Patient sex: F
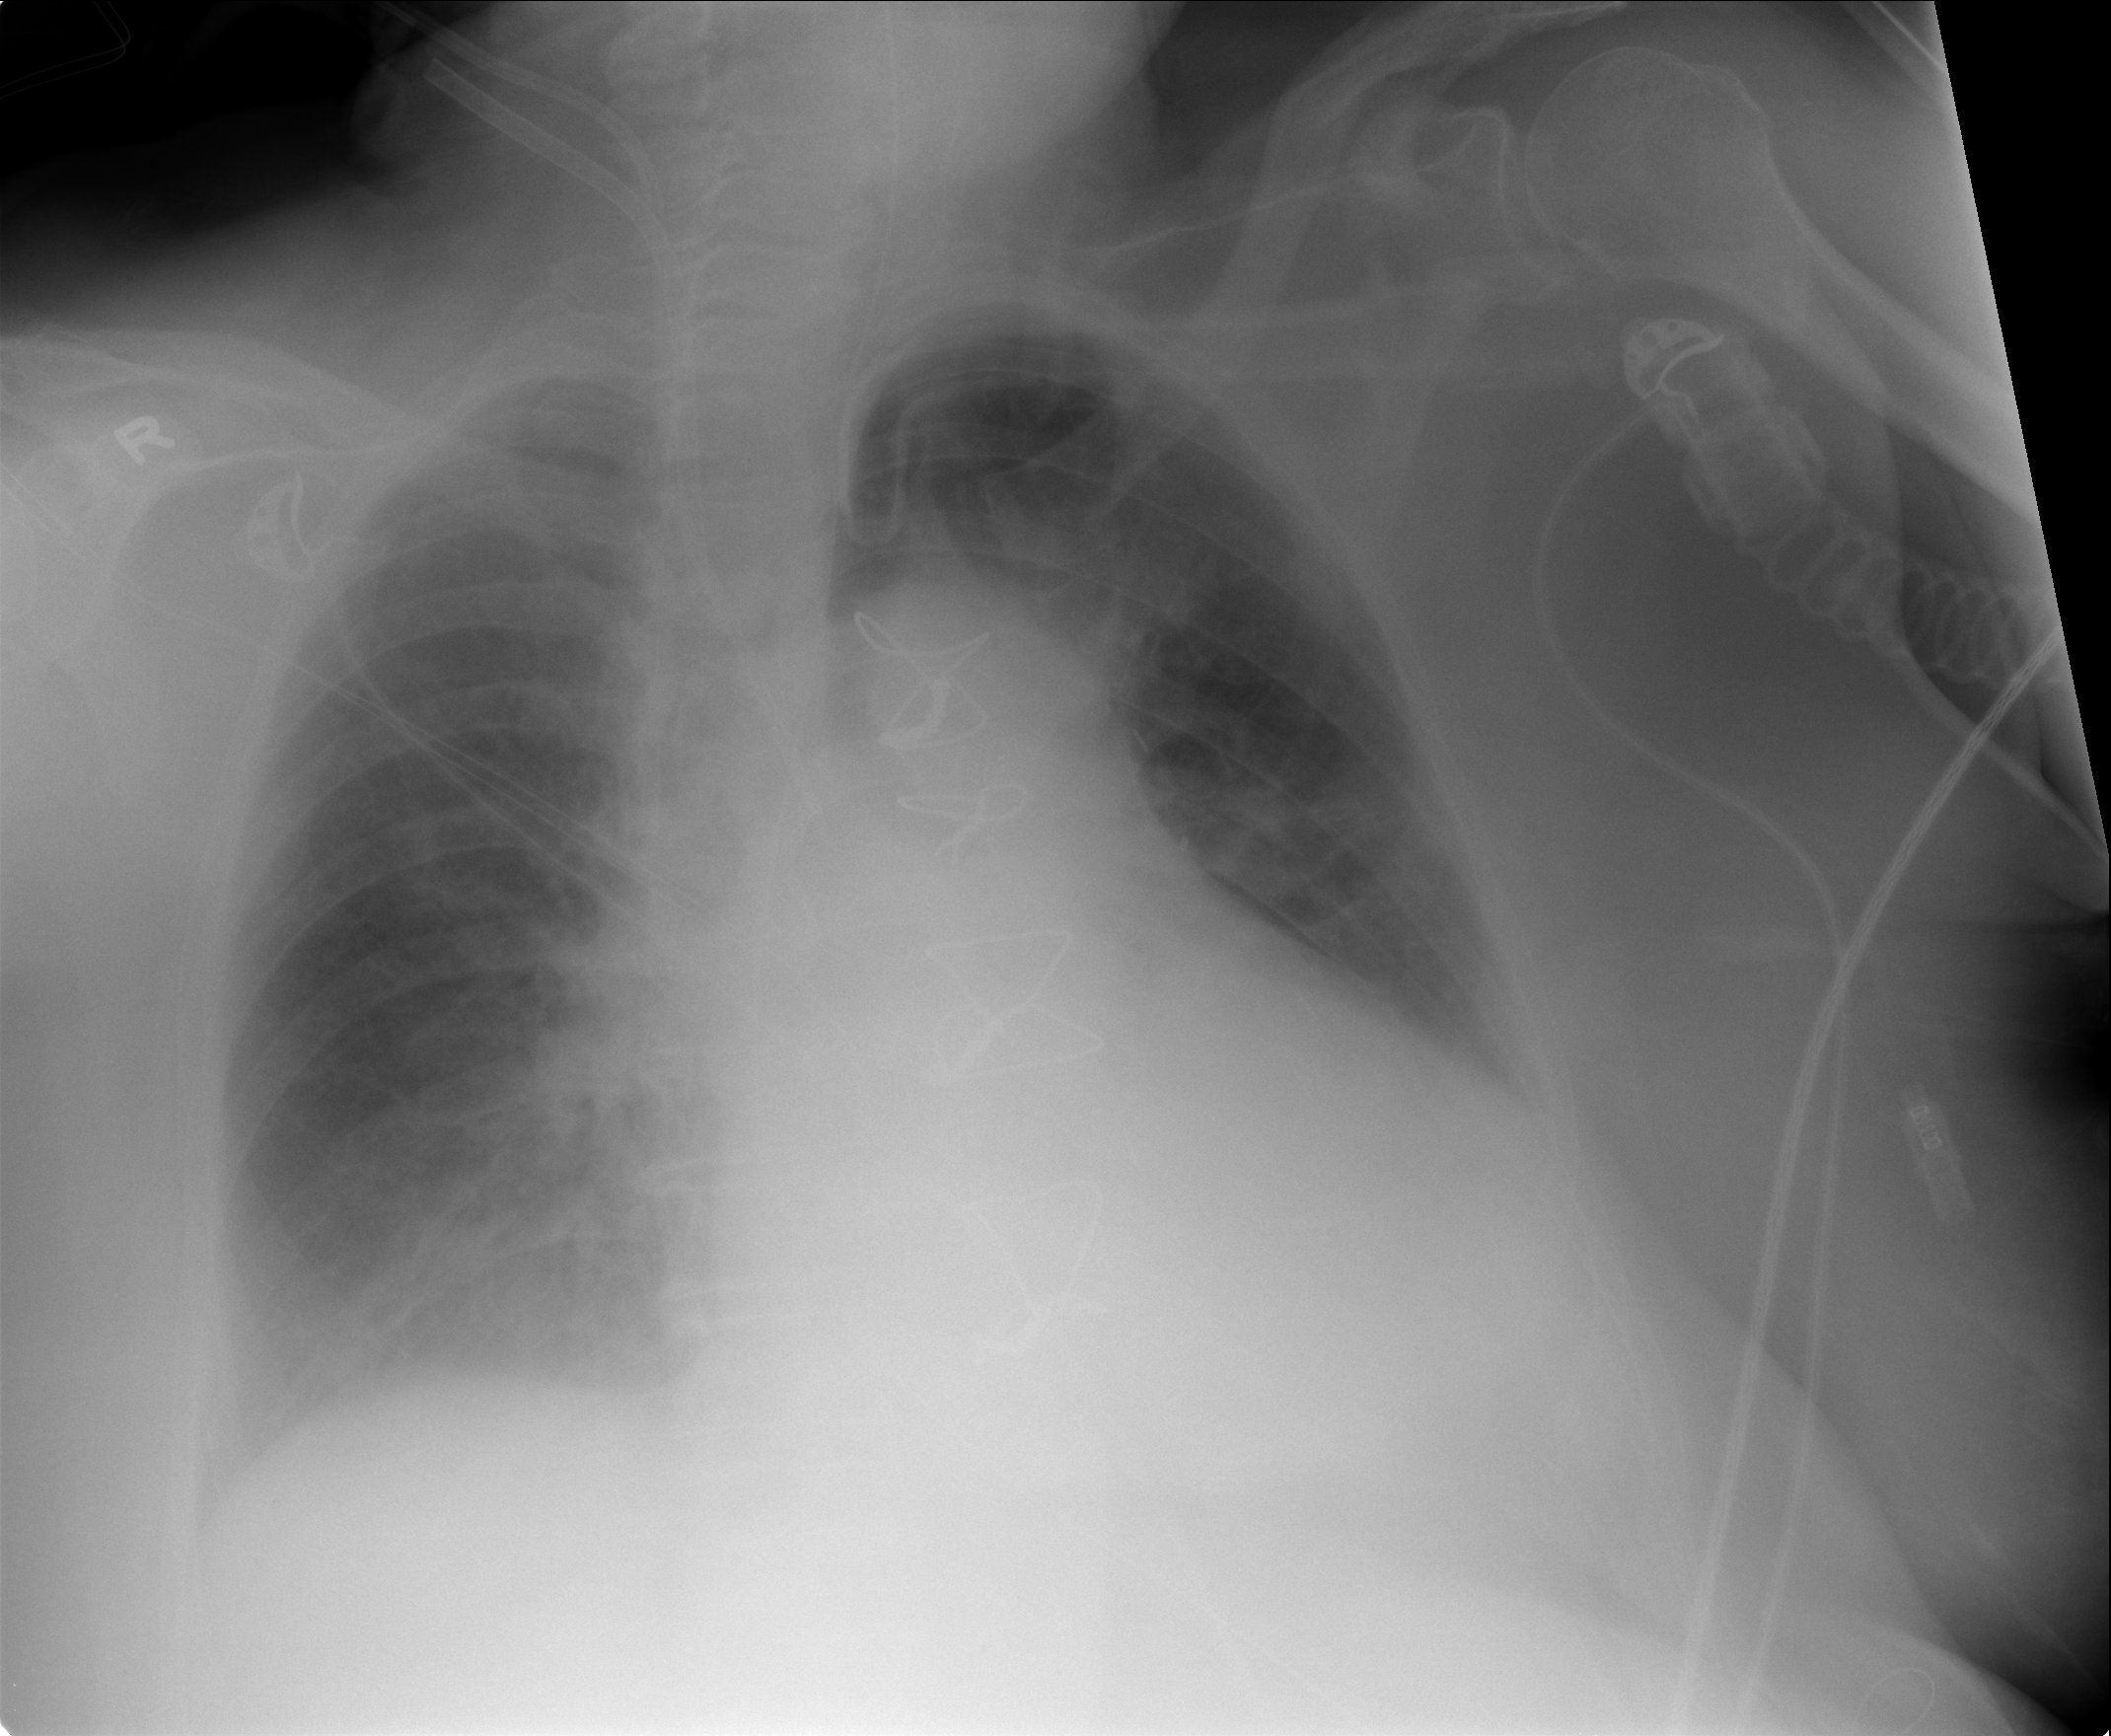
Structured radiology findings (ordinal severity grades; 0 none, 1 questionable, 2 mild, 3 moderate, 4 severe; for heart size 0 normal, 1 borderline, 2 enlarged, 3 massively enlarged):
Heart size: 2
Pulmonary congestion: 2
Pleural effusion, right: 1
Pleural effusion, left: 2
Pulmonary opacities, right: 0
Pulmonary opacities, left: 0
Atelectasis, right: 2
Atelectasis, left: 2